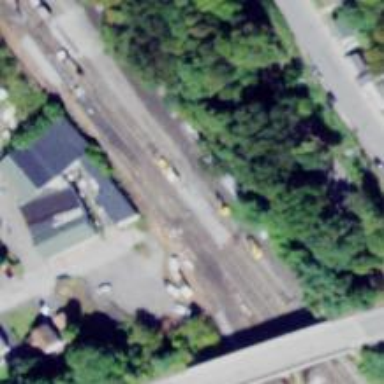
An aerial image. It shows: Railway track.